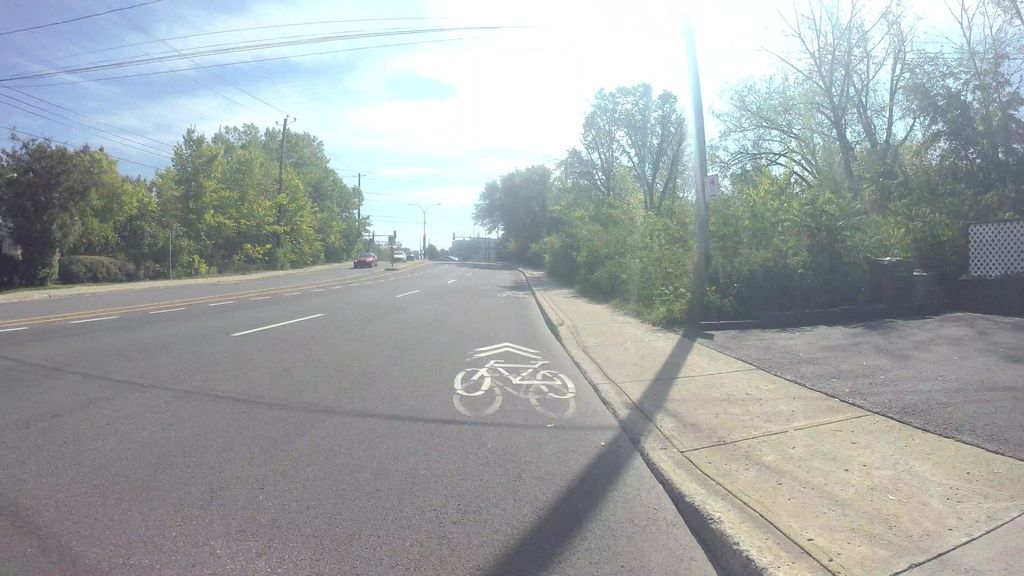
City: montreal